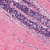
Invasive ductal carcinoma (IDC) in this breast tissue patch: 0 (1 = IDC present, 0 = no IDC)